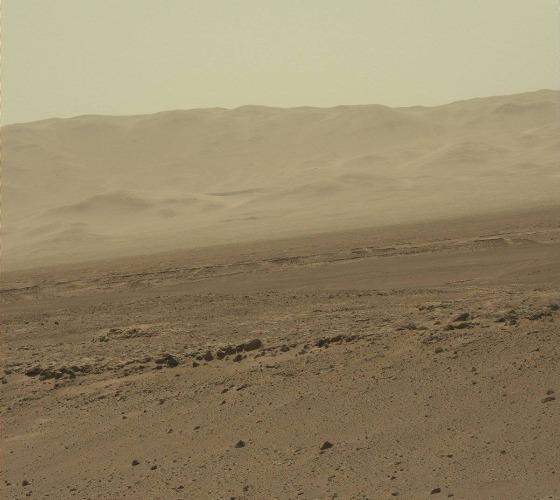
Terrain classes present: Bedrock, Gravel / Sand / Soil, Sky / Distant Mountains